Question: I am expecting the second argument to my main method to be the location of a json file. This works fine when I call the app from the command line, which is how it will be deployed by our ops team. But when I try to call the app using IDEA, it prepends a bunch of other args to the args that go into my main method, and I'm not getting the json file location in the second argument. When I output the args to stderr, I see:
'''
-Didea.launcher.port=7540
-Didea.launcher.bin.path=/Applications/IntelliJ IDEA 11.app/bin
-Dfile.encoding=UTF-8
-classpath
/Library/Java/JavaVirtualMachines/jdk1.7.0_45.jdk/Contents/Home/lib/ant-javafx.jar:blahblahblah:/Users/me/.m2/repository/org/springframework/spring-oxm/4.1.0.RELEASE/spring-oxm-4.1.0.RELEASE.jar:/Applications/IntelliJ IDEA 11.app/lib/idea_rt.jar
com.intellij.rt.execution.application.AppMain
com.pronto.JettyWebApp
server
path/to/app.json
'''
(I've substantially abridged the classpath for readability.)
Here's the Run/Debug configs screen in IDEA:

How do I prevent IDEA from prepending these extra args to my app?
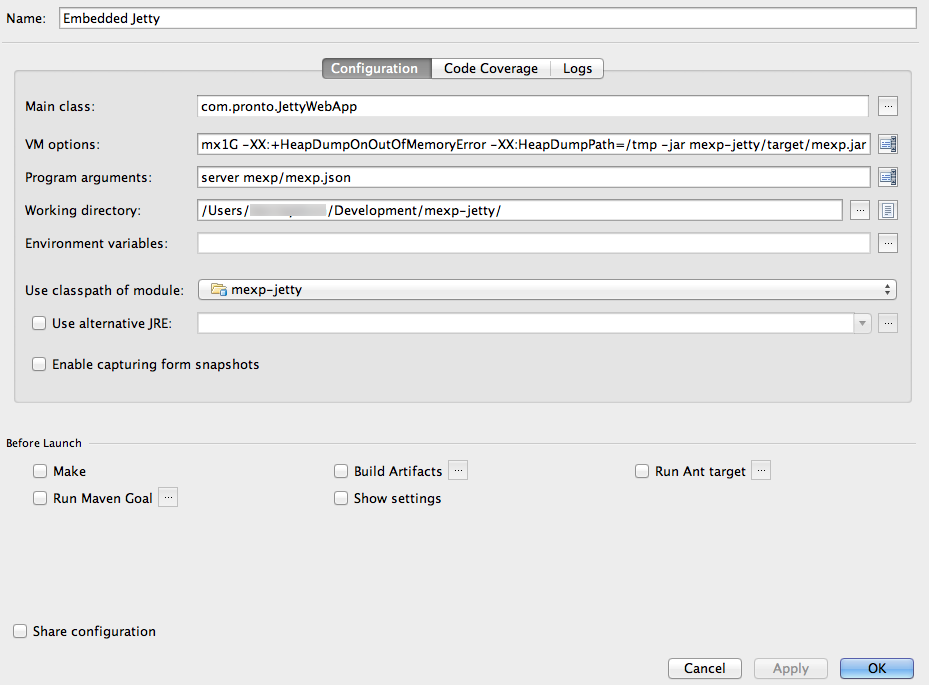
Answer: The issue was in the first line of my main method where I instantiate org.eclipse.jetty.server.Server.
'''
public class JettyWebApp {
public static void main(String[] args) throws Exception {
Server server = new Server();
if (args == null) {
System.err.println(errorMessage + ": args == null");
throw new RuntimeException(errorMessage);
}
String jsonFile = "";
for (String arg : args) {
System.err.println(arg);
if (StringUtils.contains(arg, ".json")) {
jsonFile = arg;
break;
}
}
...
}
'''
A short test app like the following outputs only the args I submit to it in the IDEA config.
'''
public class TestForArgs {
public static void main(String[] args) throws Exception {
if (args == null) {
System.out.println("args == null");
}
for (String arg : args) {
System.out.println(arg);
}
}
}
'''